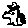
Label: hexagon